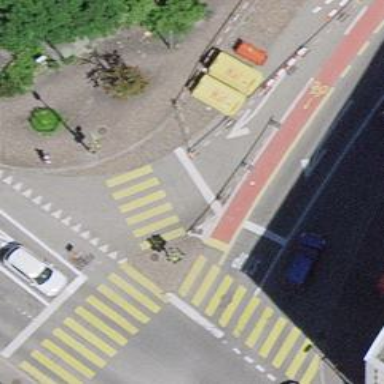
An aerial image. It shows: Road with traffic signals controlling the flow of traffic.